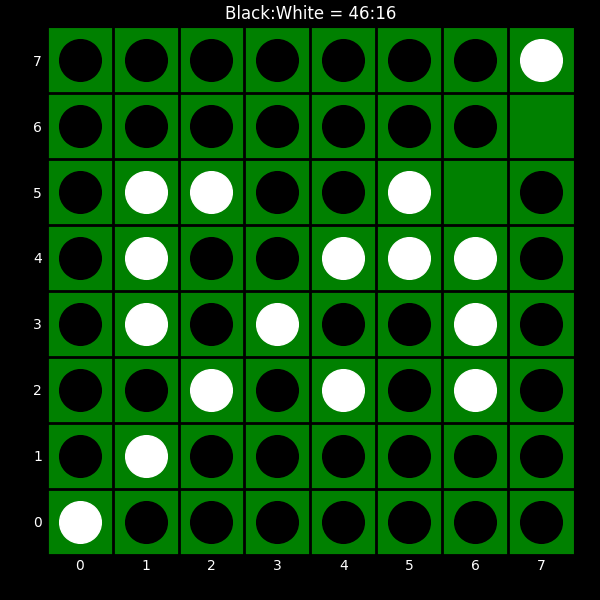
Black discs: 46
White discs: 16